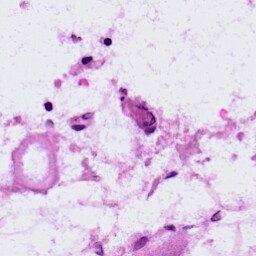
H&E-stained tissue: LymphNode